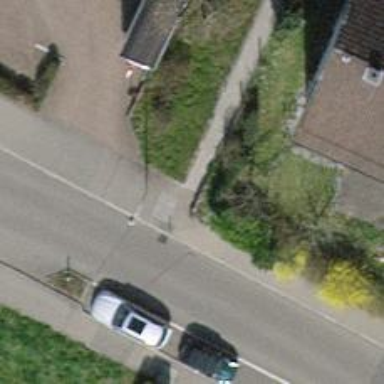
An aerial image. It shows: Road with steps.